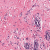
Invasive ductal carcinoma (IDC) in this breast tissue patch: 0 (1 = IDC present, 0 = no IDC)